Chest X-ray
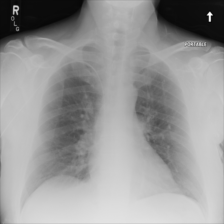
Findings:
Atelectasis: negative
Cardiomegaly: negative
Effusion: negative
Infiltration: negative
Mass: negative
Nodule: negative
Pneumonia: negative
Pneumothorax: negative
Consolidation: negative
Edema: negative
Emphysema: negative
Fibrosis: negative
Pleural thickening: negative
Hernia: negative